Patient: sex F, age 41
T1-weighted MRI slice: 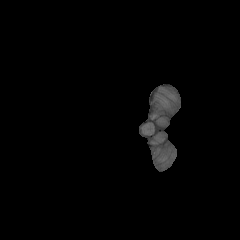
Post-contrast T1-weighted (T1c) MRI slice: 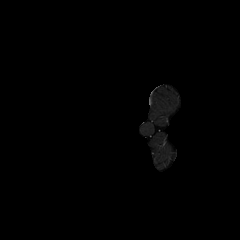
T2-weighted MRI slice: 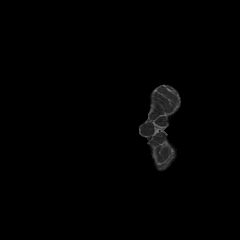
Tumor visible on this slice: no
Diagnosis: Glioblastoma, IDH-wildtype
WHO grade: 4